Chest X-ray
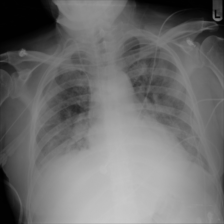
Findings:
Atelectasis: negative
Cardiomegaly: negative
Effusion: negative
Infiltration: negative
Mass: negative
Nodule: negative
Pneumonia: negative
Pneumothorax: negative
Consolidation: negative
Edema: negative
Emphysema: negative
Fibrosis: negative
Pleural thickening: negative
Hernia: negative